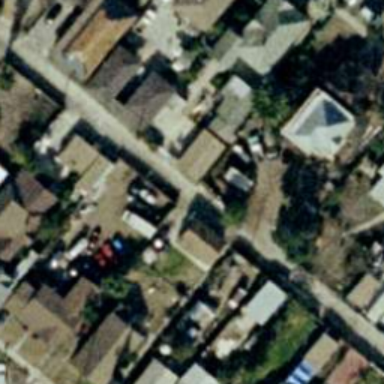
This is a dense residential area with houses and roads .